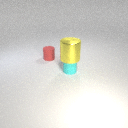
small cyan rubber cylinder to the right of small red rubber cylinder